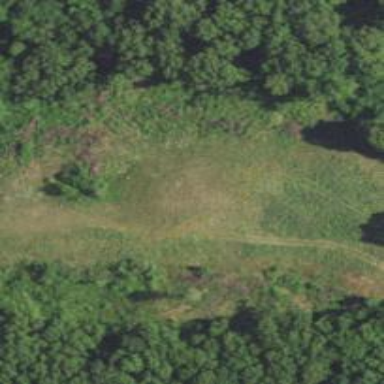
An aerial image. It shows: Wildlife opening within meadow area.